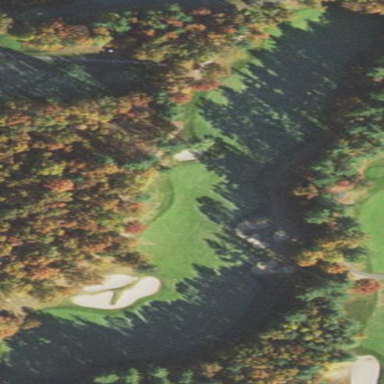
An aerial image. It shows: Grassy area designated as golf fairway.